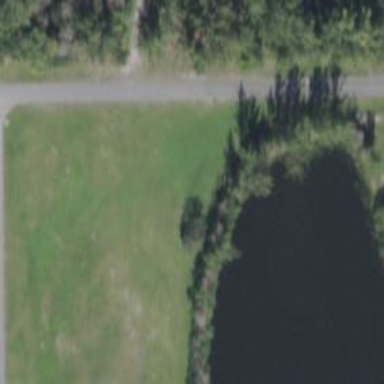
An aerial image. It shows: Disc golf basket.